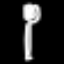
Label: fork